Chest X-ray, PA view. Patient: 27 years old, sex M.
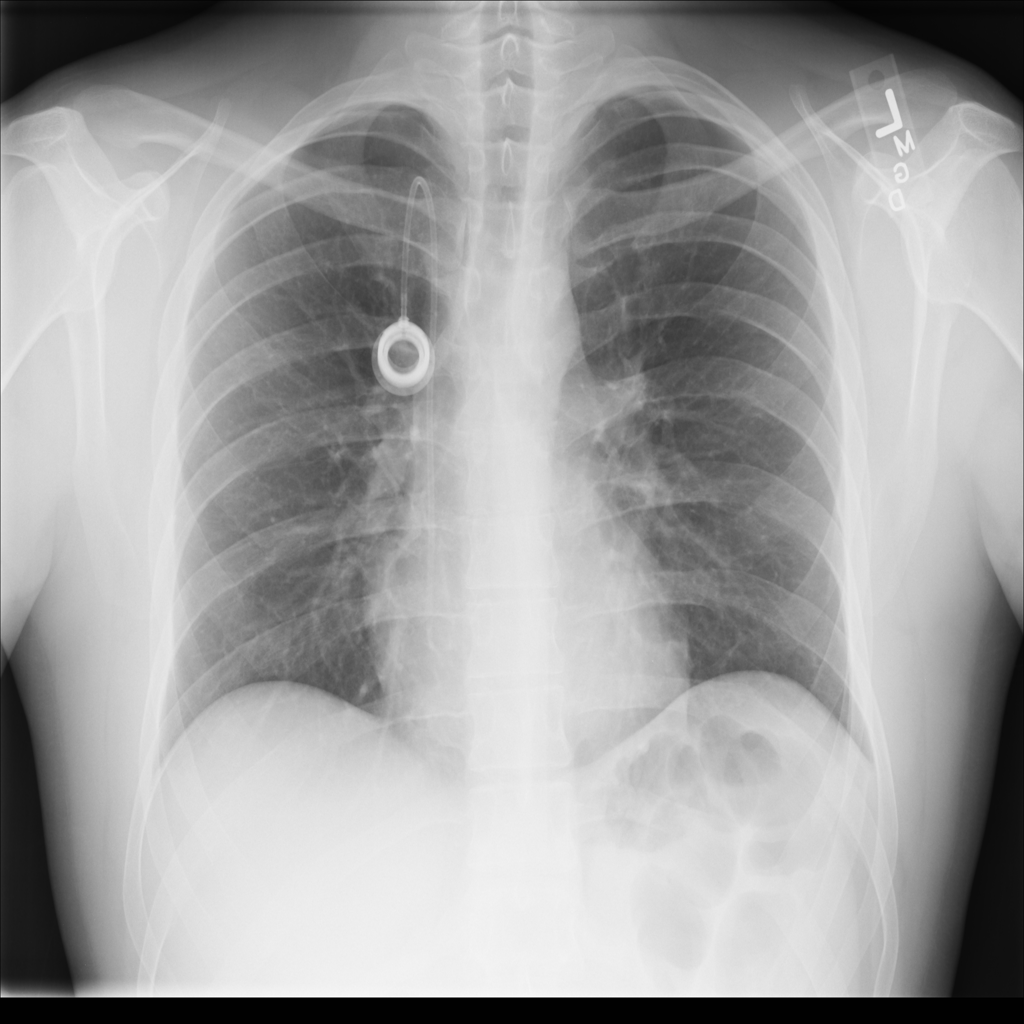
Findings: No Finding